Question: I'm applying an impulse on a box2d object with something like this:
'''
b2Vec2 impulse = b2Vec2(4.0f, 15.0f);
body->ApplyLinearImpulse(impulse, body->GetWorldCenter());
'''
I know this is probably high school math, and I promise I have made efforts to discover this for myself; please forgive my ignorance.
If I have objects a, b and c - and object a is at the midpoint of b and c, how can I create a Box2D impulse so that objects b and c move away from a at velocity v?

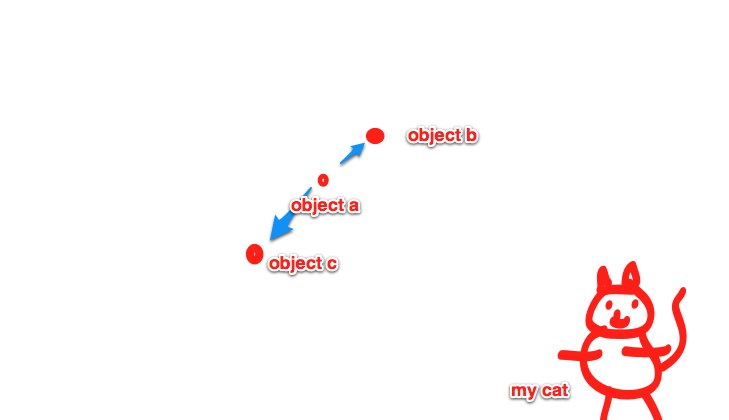
Answer: Try using this:
'''
b2Vec2 impulseB = bodyB->GetPosition() - bodyA->GetPosition();
impulseB /= impulseB.Length();
impulseB *= predefinedScaleValue; // predefinedScaleValue is your velocity
b2Vec2 impulseC = -impulseB;
bodyB->ApplyLinearImpulse(impulseB, bodyB->GetWorldCenter());
bodyC->ApplyLinearImpulse(impulseC, bodyC->GetWorldCenter());
'''
I hope it's clear what's going on here. If not, just ask :)